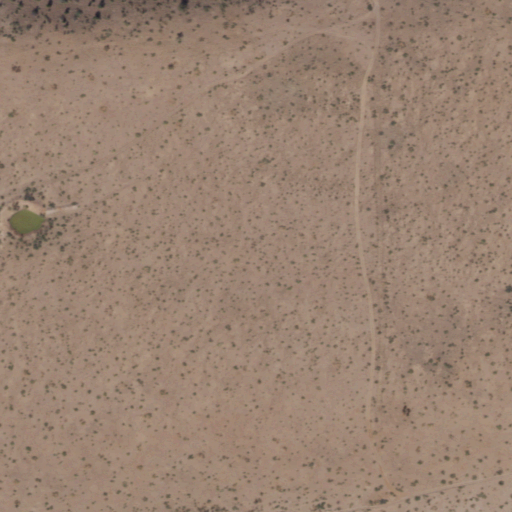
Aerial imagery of mountain in Arizona named Big Mesa containing shrub and grassland